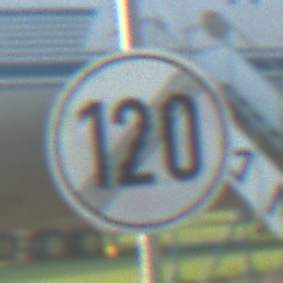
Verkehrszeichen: EndeGeschwindigkeit120
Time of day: SunriseSunset
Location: Outdoor (Special)
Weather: Clear
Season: NotSpecified
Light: Natural